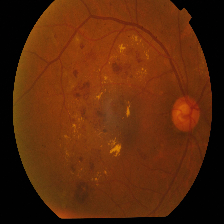
Diabetic retinopathy grade: Proliferative DR